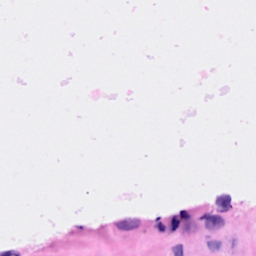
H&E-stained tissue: Breast